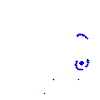
Particle: electron